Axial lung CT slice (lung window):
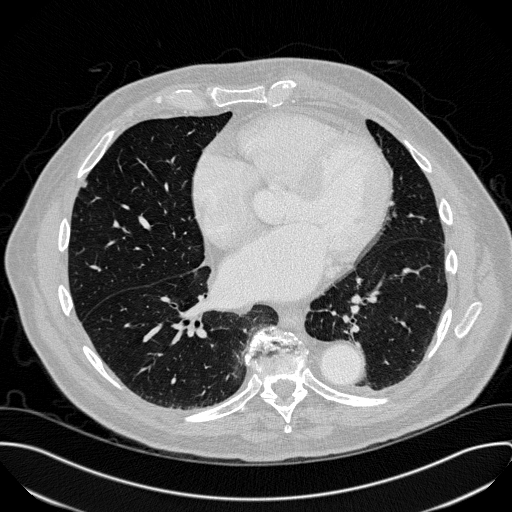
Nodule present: yes
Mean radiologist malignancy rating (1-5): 2.5